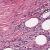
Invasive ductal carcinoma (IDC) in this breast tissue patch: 1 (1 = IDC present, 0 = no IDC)